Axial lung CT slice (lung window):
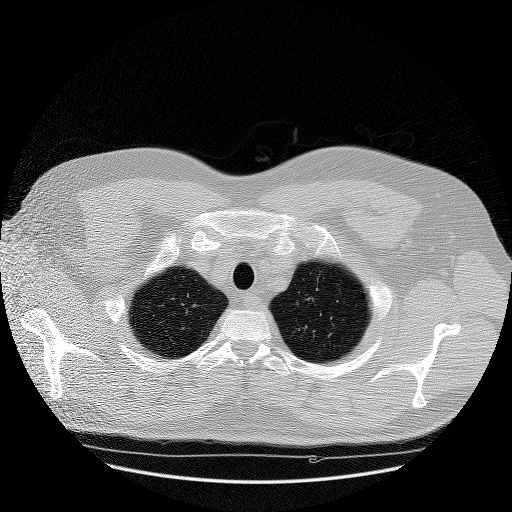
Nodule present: no